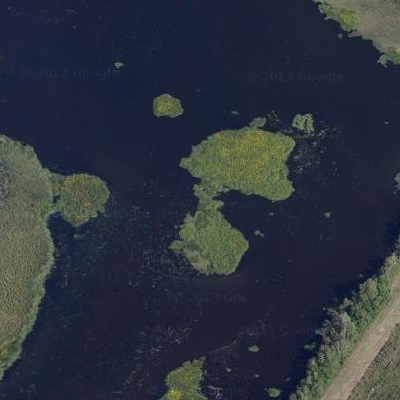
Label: dRiverLake